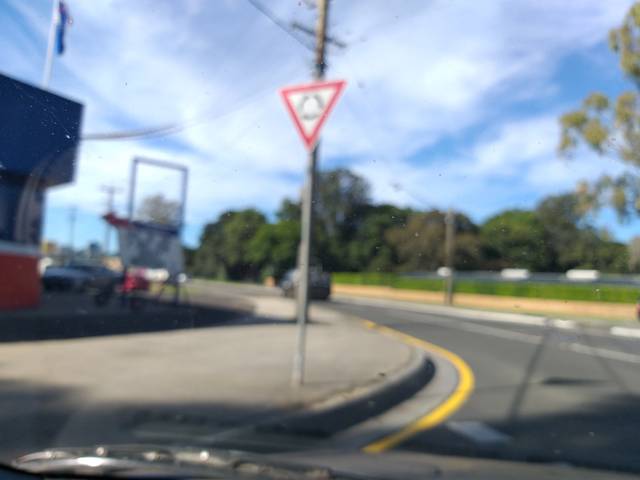
Region: Australia
Coordinates: -34.44, 150.856